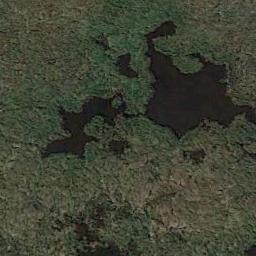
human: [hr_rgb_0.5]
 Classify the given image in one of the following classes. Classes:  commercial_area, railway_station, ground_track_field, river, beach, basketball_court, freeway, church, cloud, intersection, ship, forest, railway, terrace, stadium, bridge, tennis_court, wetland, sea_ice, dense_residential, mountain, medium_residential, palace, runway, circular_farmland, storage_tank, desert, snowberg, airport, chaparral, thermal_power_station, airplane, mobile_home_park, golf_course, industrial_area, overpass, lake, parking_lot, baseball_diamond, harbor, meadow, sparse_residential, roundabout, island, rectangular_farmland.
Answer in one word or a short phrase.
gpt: wetland